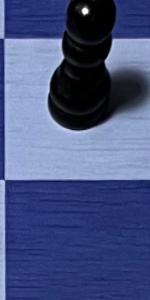
Label: Empty